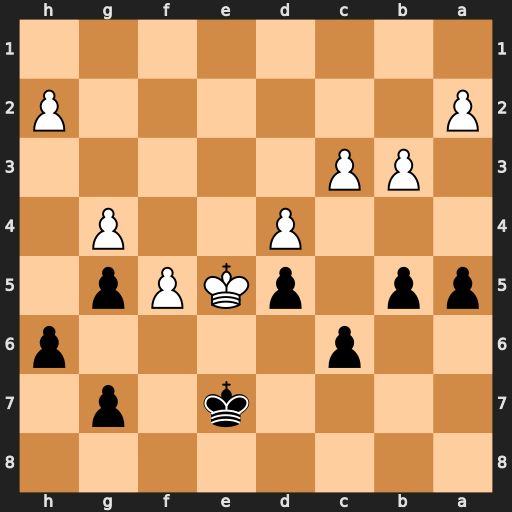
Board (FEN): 8/4k1p1/2p4p/pp1pKPp1/3P2P1/1PP5/P6P/8
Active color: b
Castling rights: -
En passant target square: -
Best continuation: b4 c4 dxc4